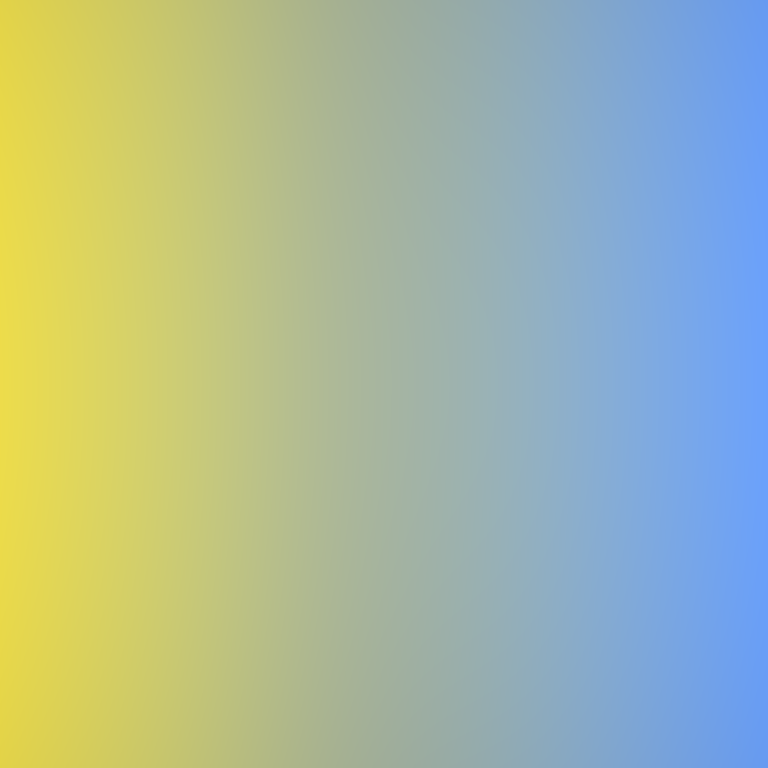
Abstract light effect, smooth gradient from yellow to blue, calm atmosphere, soft glow, no room, no furniture, no objects.